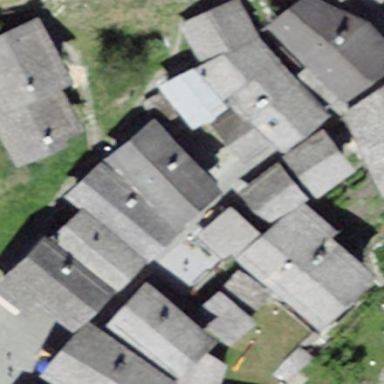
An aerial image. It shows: Building with tiled roof.